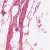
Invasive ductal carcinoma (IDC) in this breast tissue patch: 0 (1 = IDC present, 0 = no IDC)